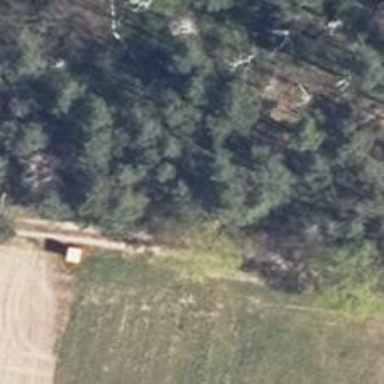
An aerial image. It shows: Hunting stand.